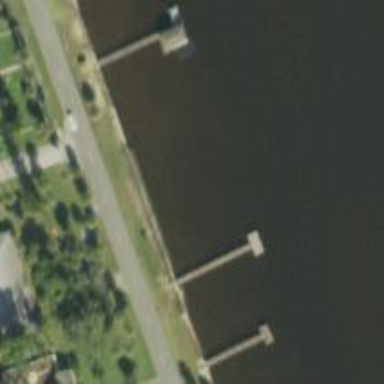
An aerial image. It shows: Man-made pier.